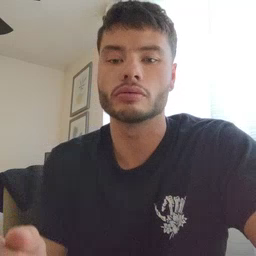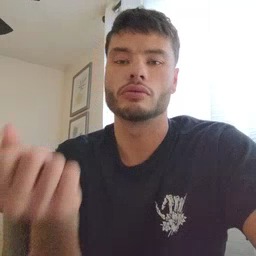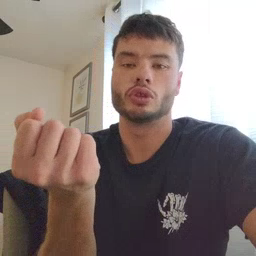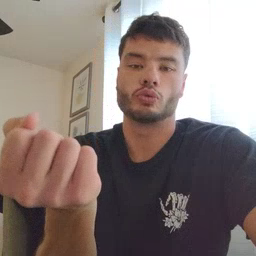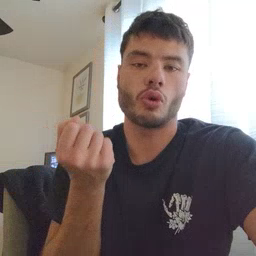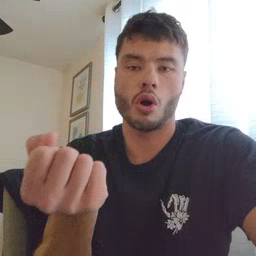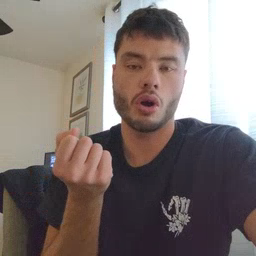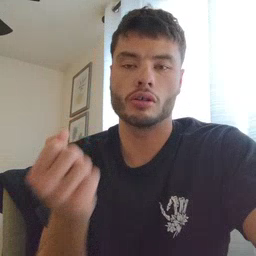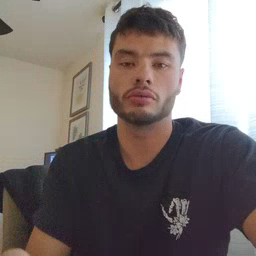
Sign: drawer